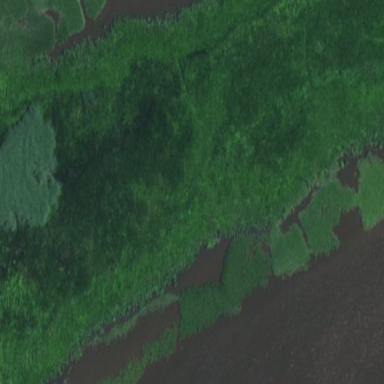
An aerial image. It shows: Marshy wetland area.